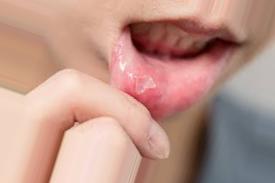
Condition: Mouth Ulcer